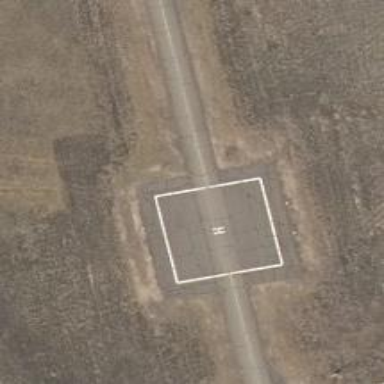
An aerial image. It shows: Image of helipad at airport.